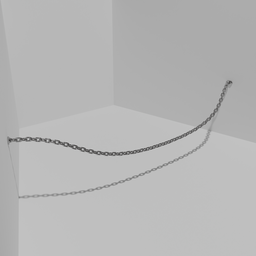
Label: tools